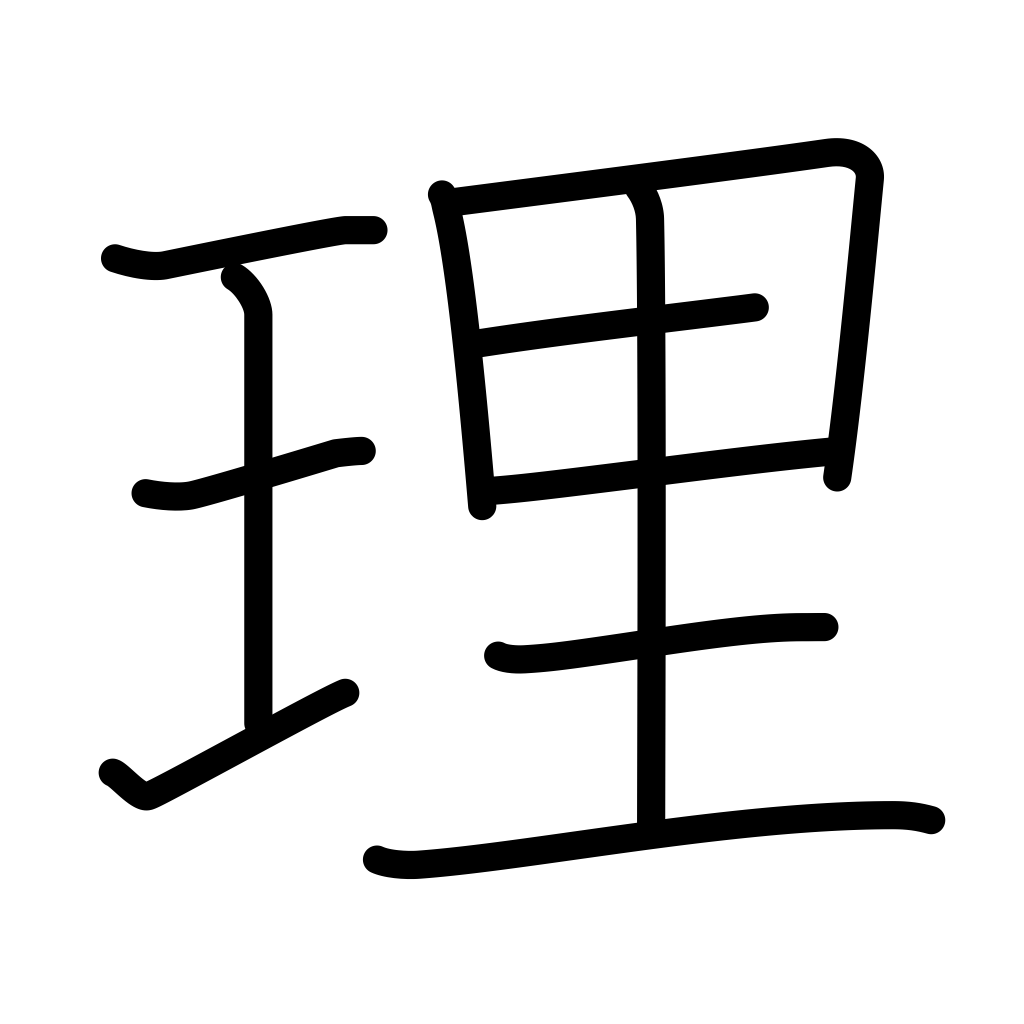
Meaning: logic, arrangement, reason, justice, truth